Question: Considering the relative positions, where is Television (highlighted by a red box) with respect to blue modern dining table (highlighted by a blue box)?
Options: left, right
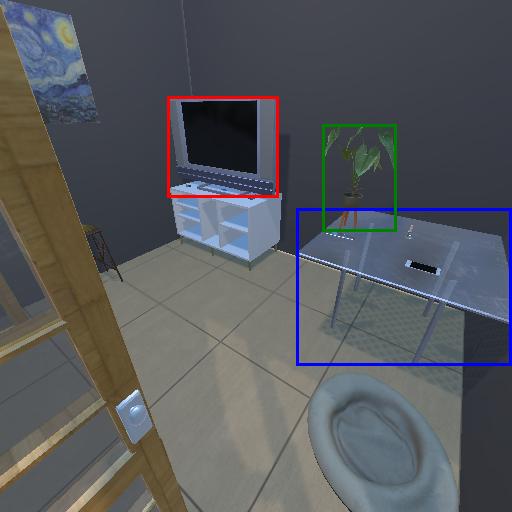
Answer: left